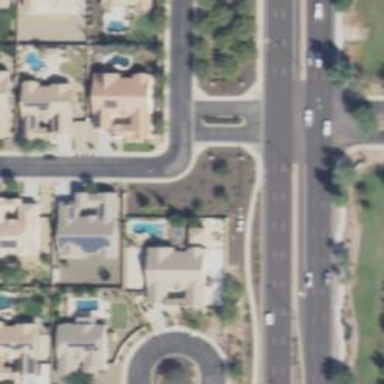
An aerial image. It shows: Road with stop sign.